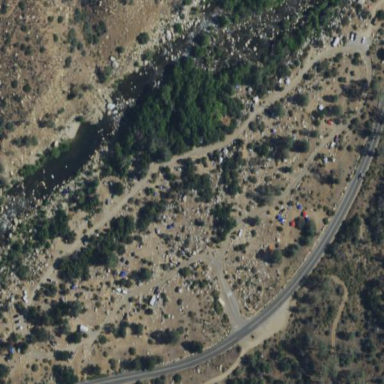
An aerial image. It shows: Campsite for tourism.